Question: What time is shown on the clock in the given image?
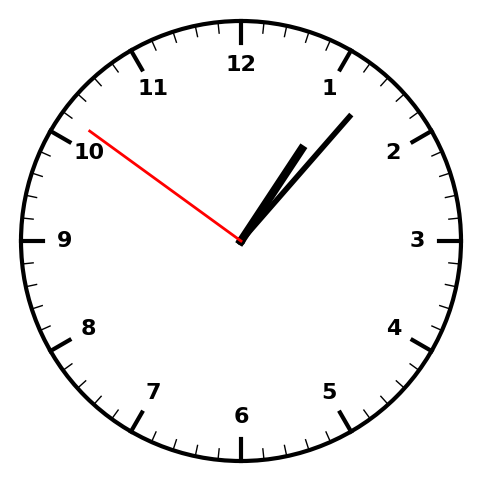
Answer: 01:06:51